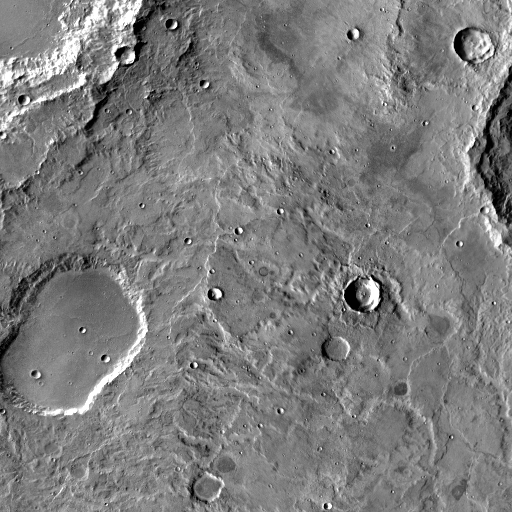
Crater classes present: Background, Other, Layered, Buried